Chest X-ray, PA view. Patient: 57 years old, sex F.
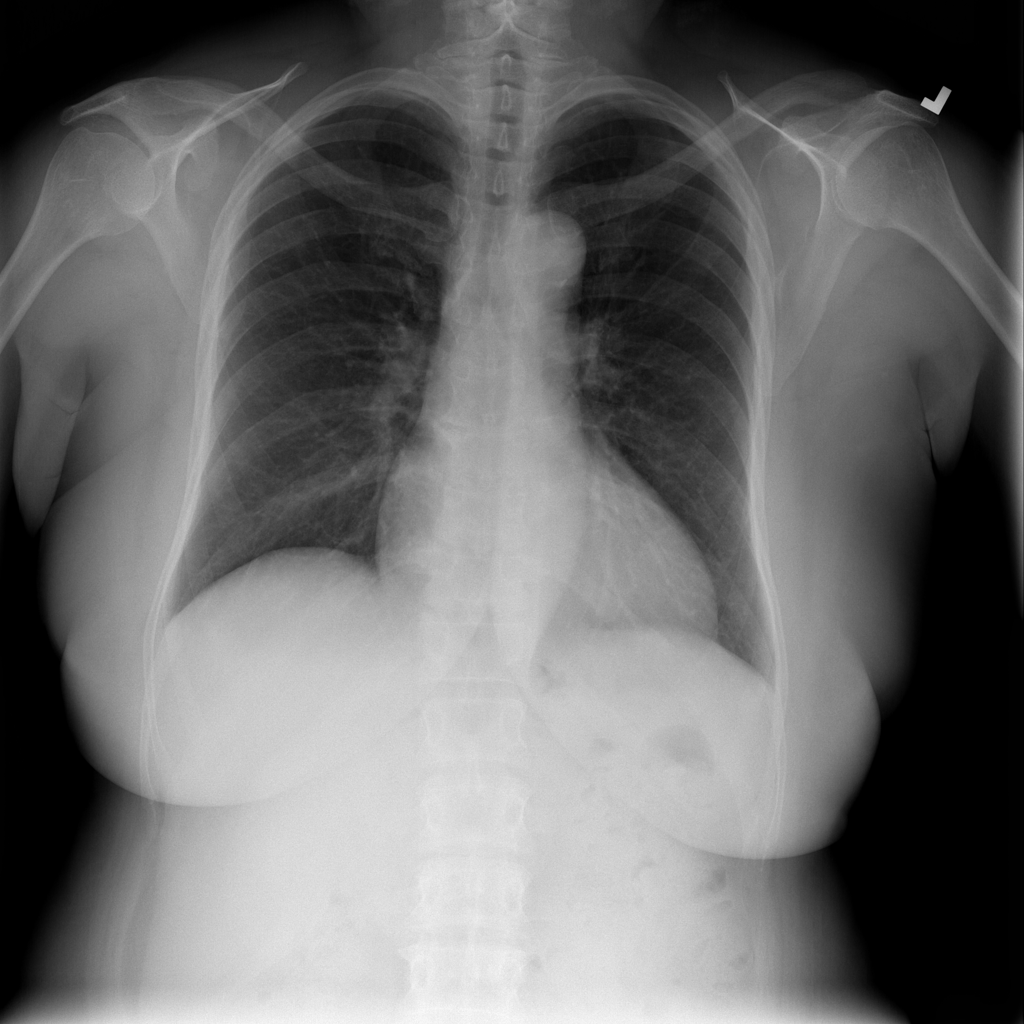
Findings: Cardiomegaly